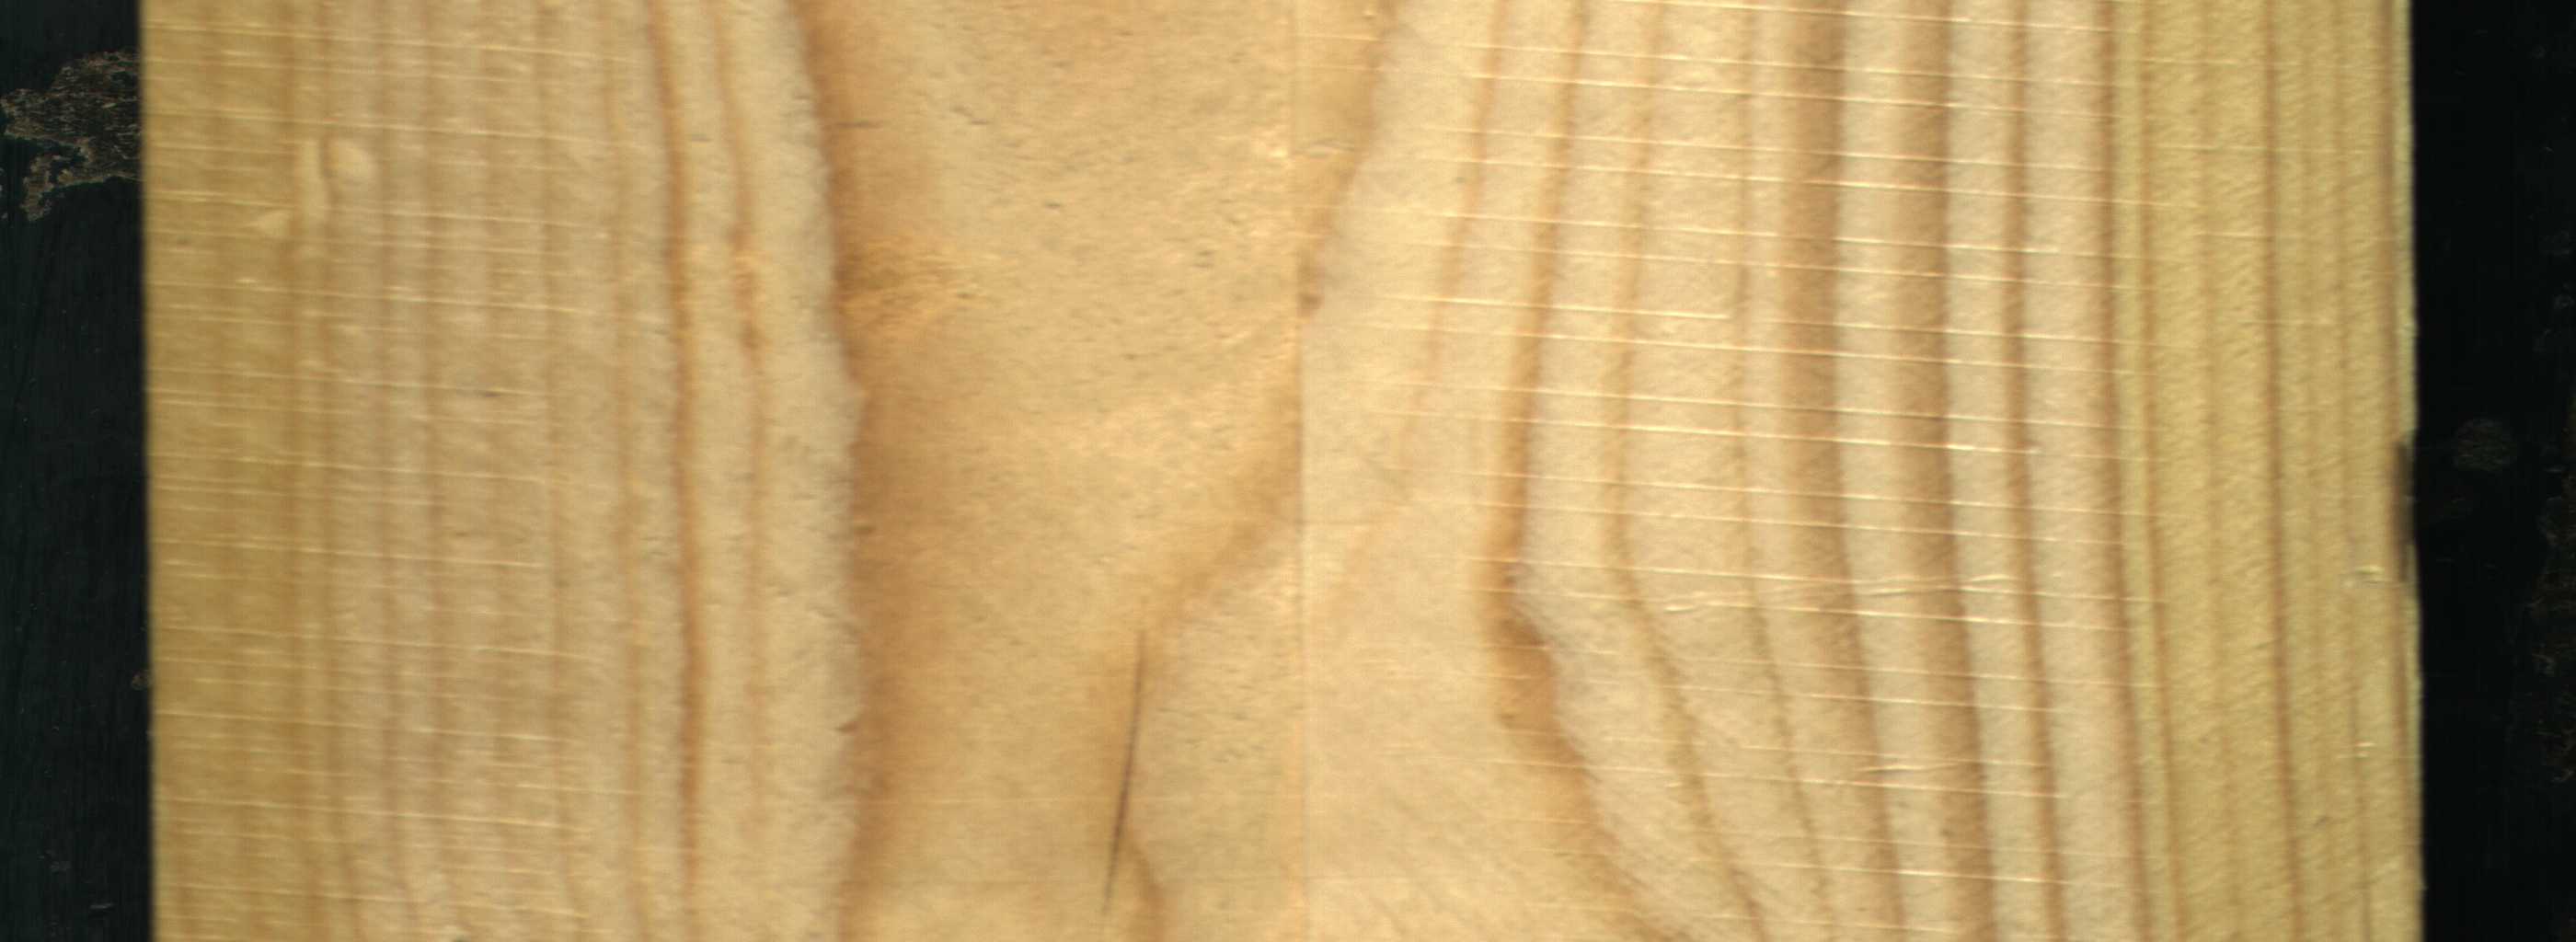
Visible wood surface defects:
Crack